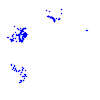
Particle: pion